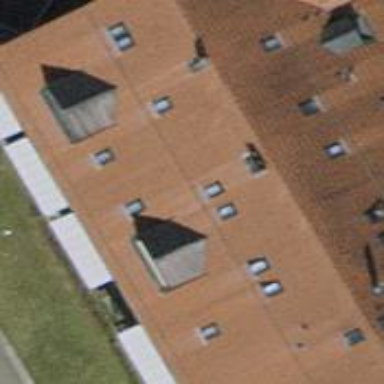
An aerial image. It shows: Building with tiled roof.